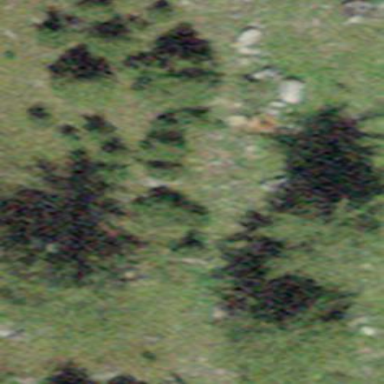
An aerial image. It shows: Forest area.